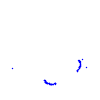
Particle: kaon